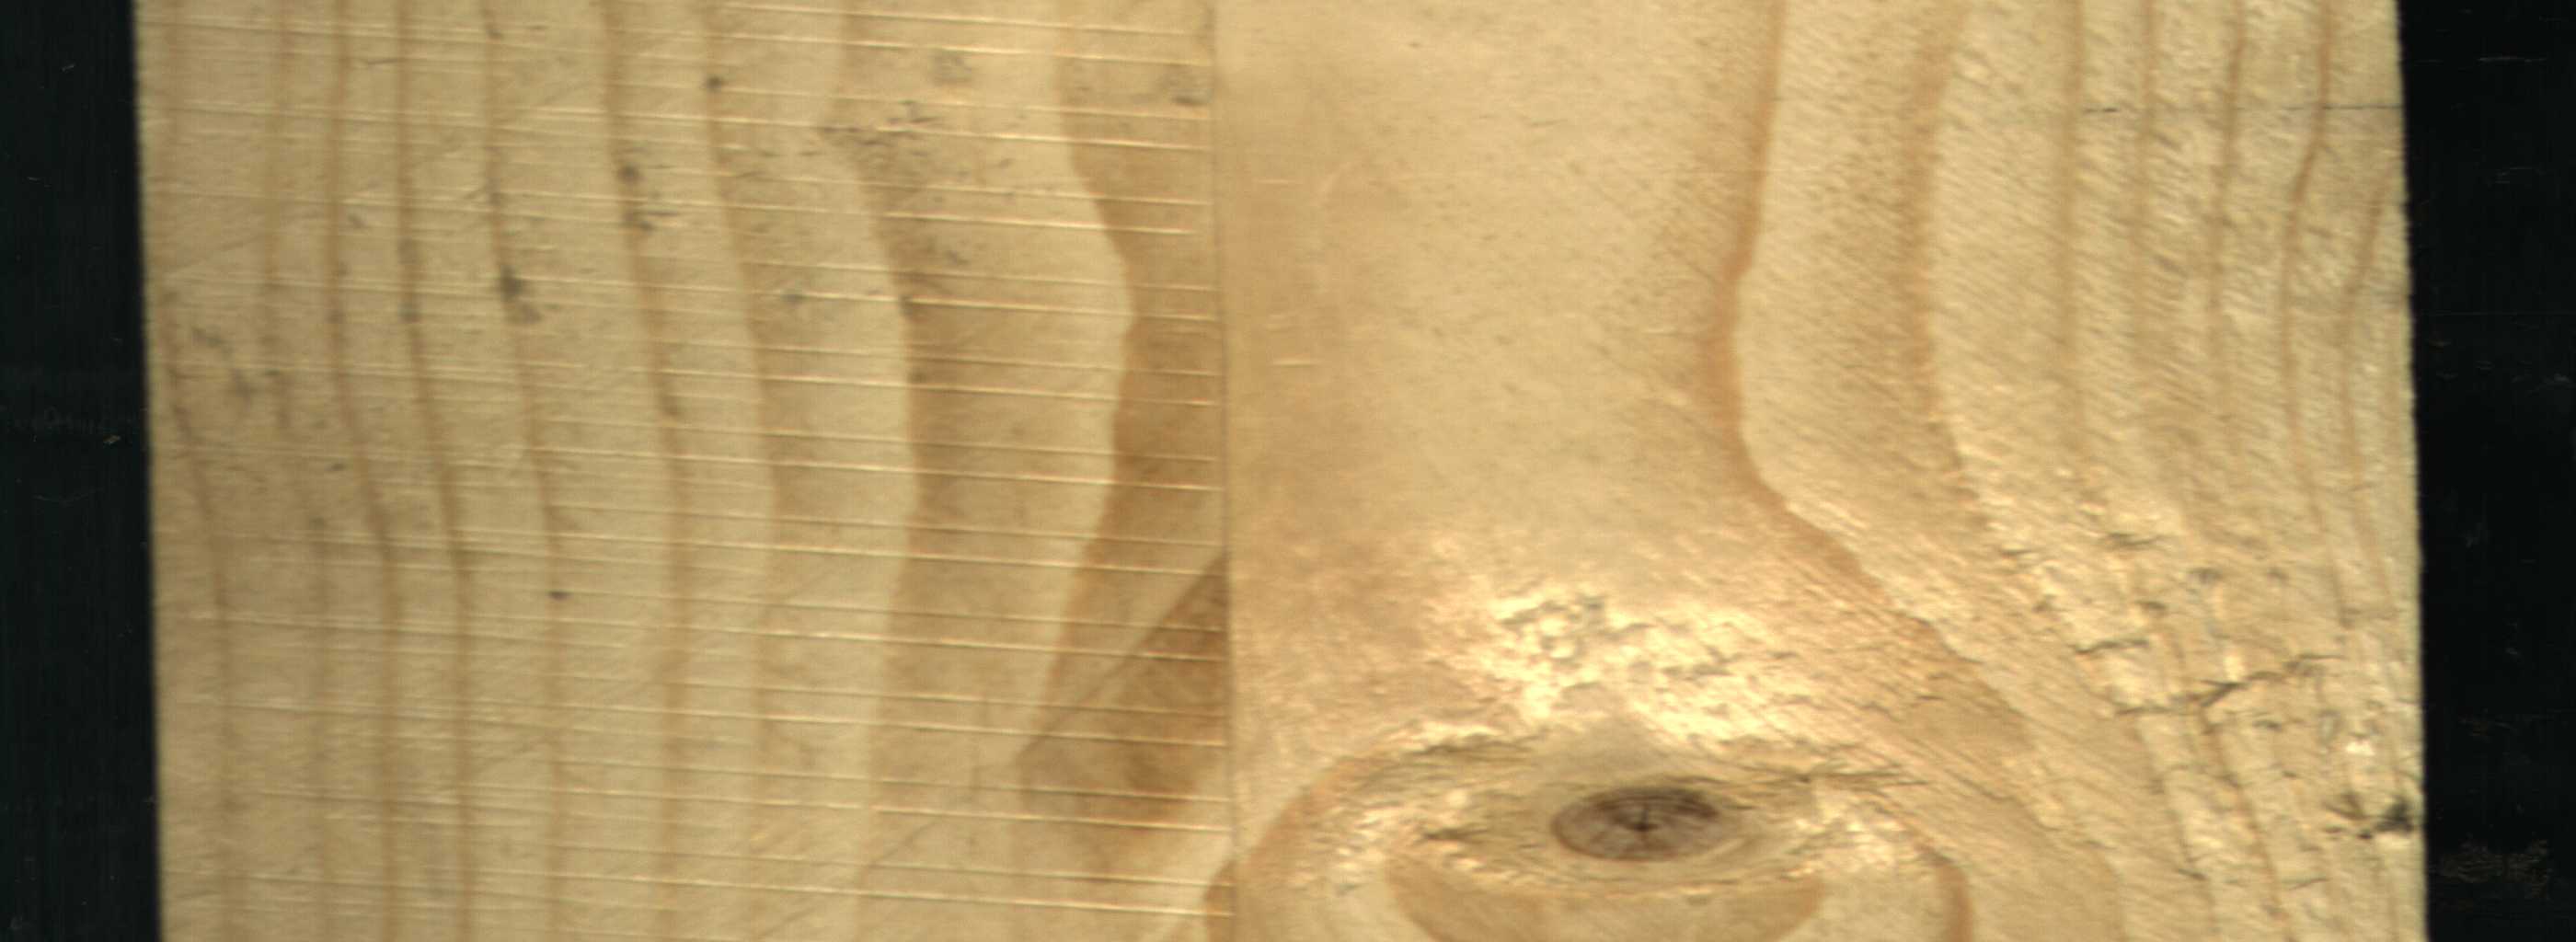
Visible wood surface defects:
Live_Knot